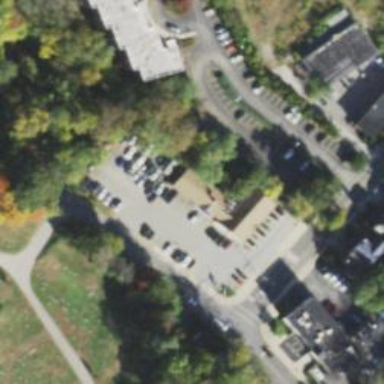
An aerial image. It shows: Convenience shop.